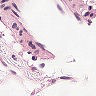
Metastatic tissue present: no